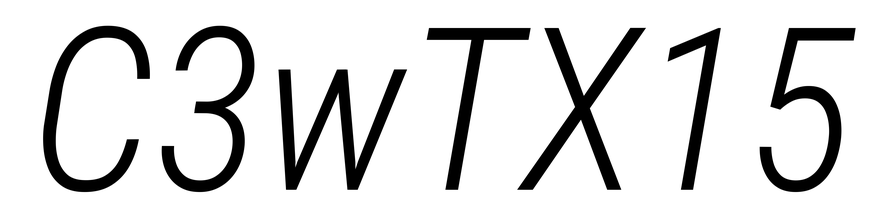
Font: Roboto-Italic_Condensed_Light_Italic